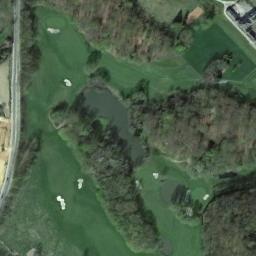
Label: golf_course